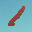
Label: 1